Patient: sex F, age 82
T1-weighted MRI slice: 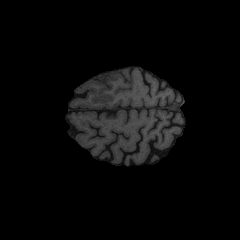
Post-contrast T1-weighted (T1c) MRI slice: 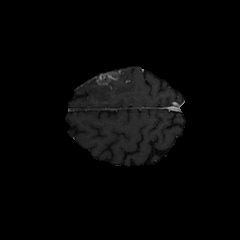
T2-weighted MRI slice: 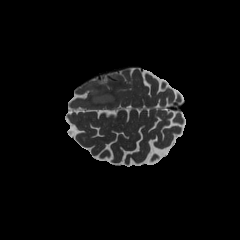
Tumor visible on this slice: yes
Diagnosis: Glioblastoma, IDH-wildtype
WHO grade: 4